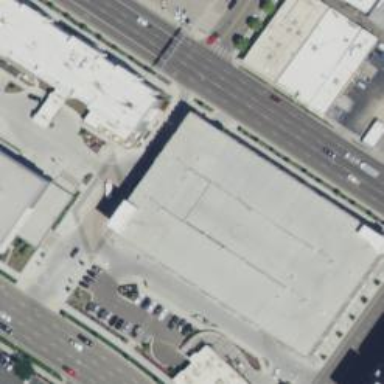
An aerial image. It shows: Multi-storey parking lot next to office building.